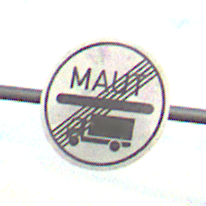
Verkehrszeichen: EndeMautpflicht
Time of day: SunriseSunset
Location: Outdoor (RoadRail)
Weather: PartlyCloudy
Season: NotSpecified
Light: Natural